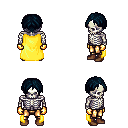
a pixel art fantasy rpg character, male body template, skeleton, yellow cape, gold greaves, raven parted hairstyle, gold gloves, brown shoes, four views (front, back, left, right), 2x2 character sprite sheet, small pixel art, hard edges, no anti-aliasing